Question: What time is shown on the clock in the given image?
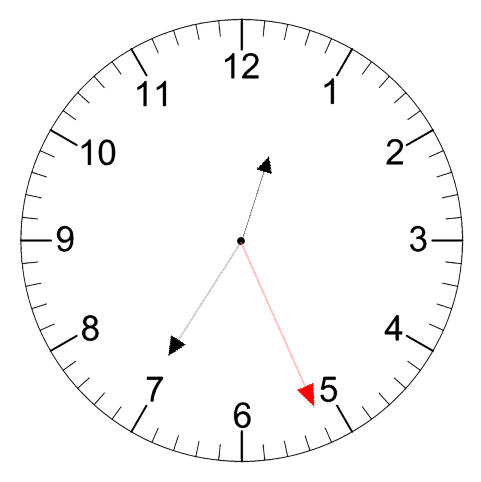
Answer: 12:35:26